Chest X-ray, PA view. Patient: 64 years old, sex F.
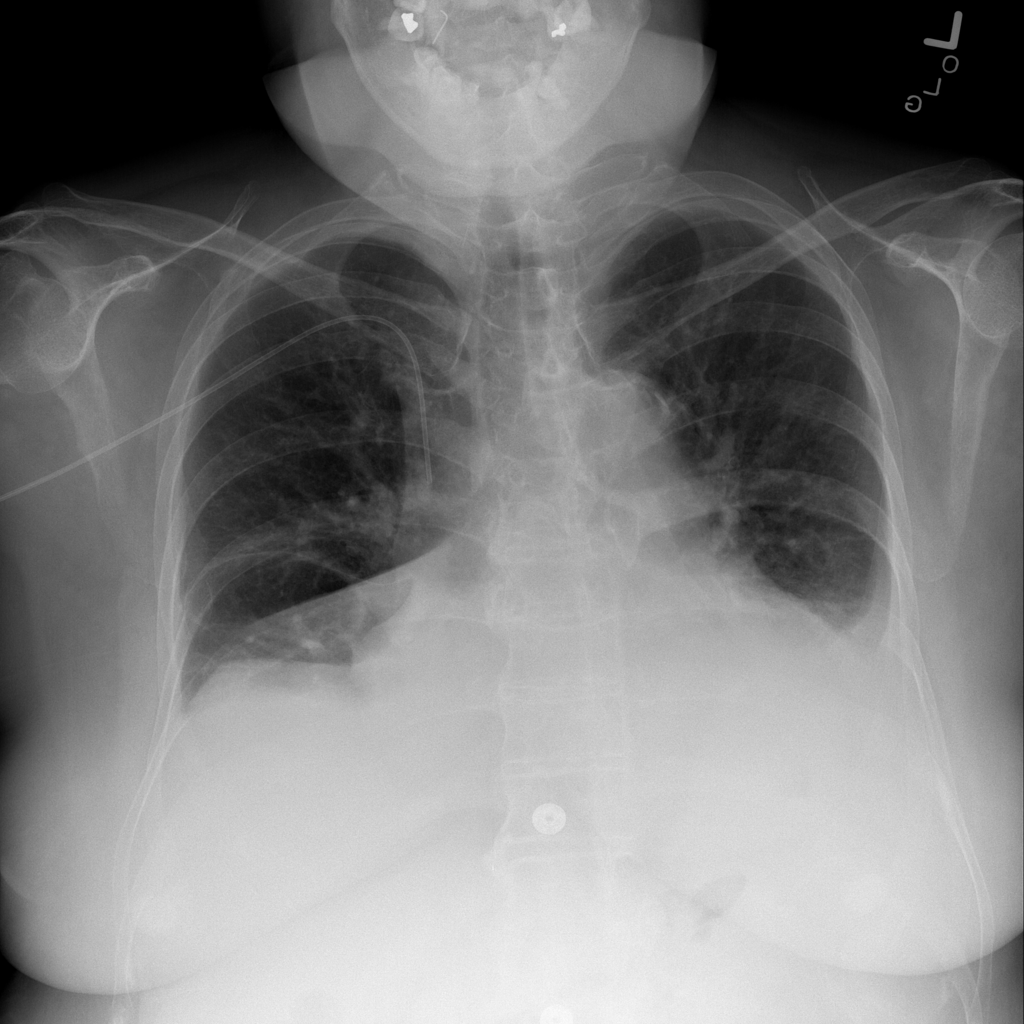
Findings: Atelectasis, Cardiomegaly, Effusion